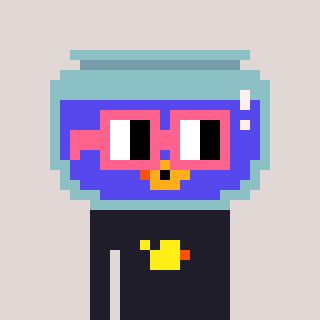
a pixel art character with square pink glasses, a goldfish-shaped head and a grayscale-colored body on a warm background